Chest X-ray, AP view. Patient: 40 years old, sex M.
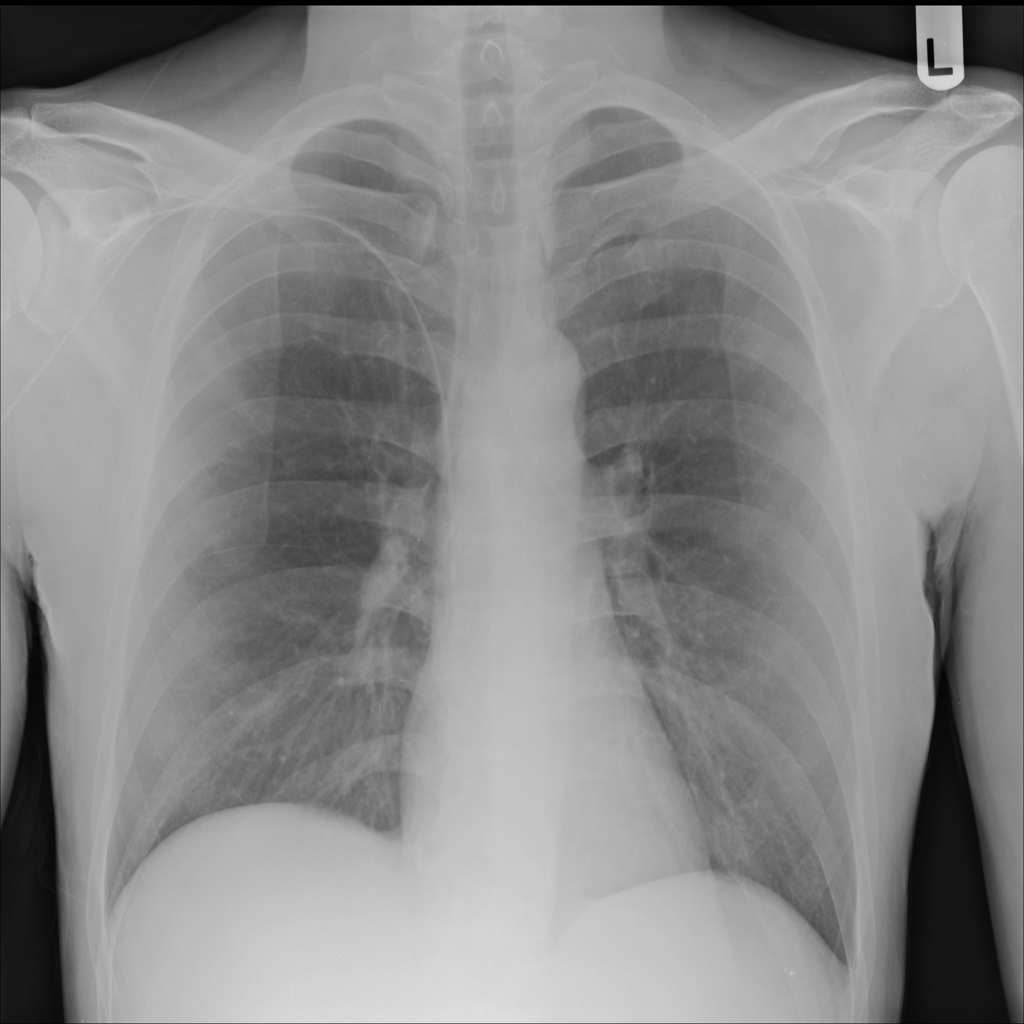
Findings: No Finding